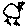
Label: bird